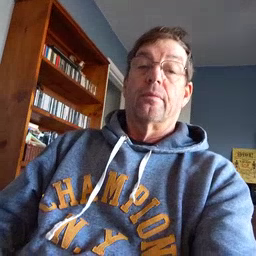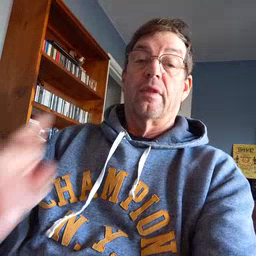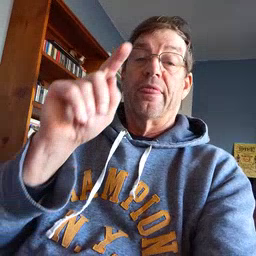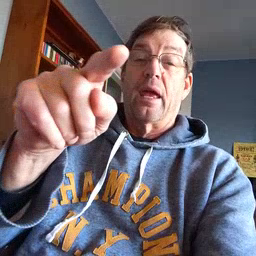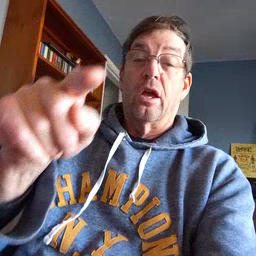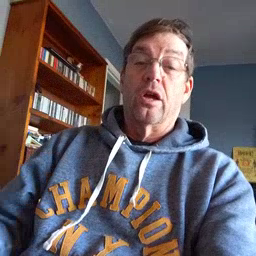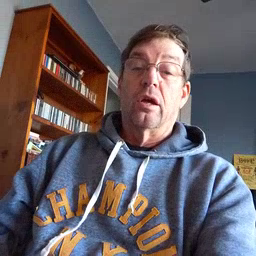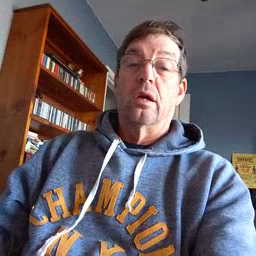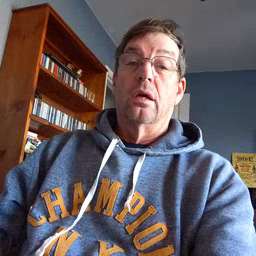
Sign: there